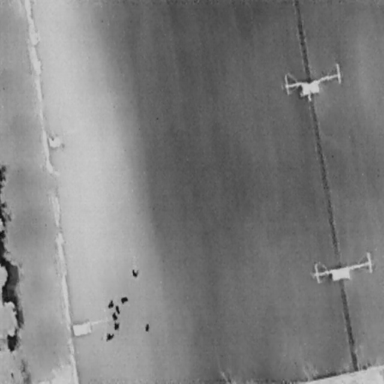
There are eight People in the infrared image.